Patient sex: F
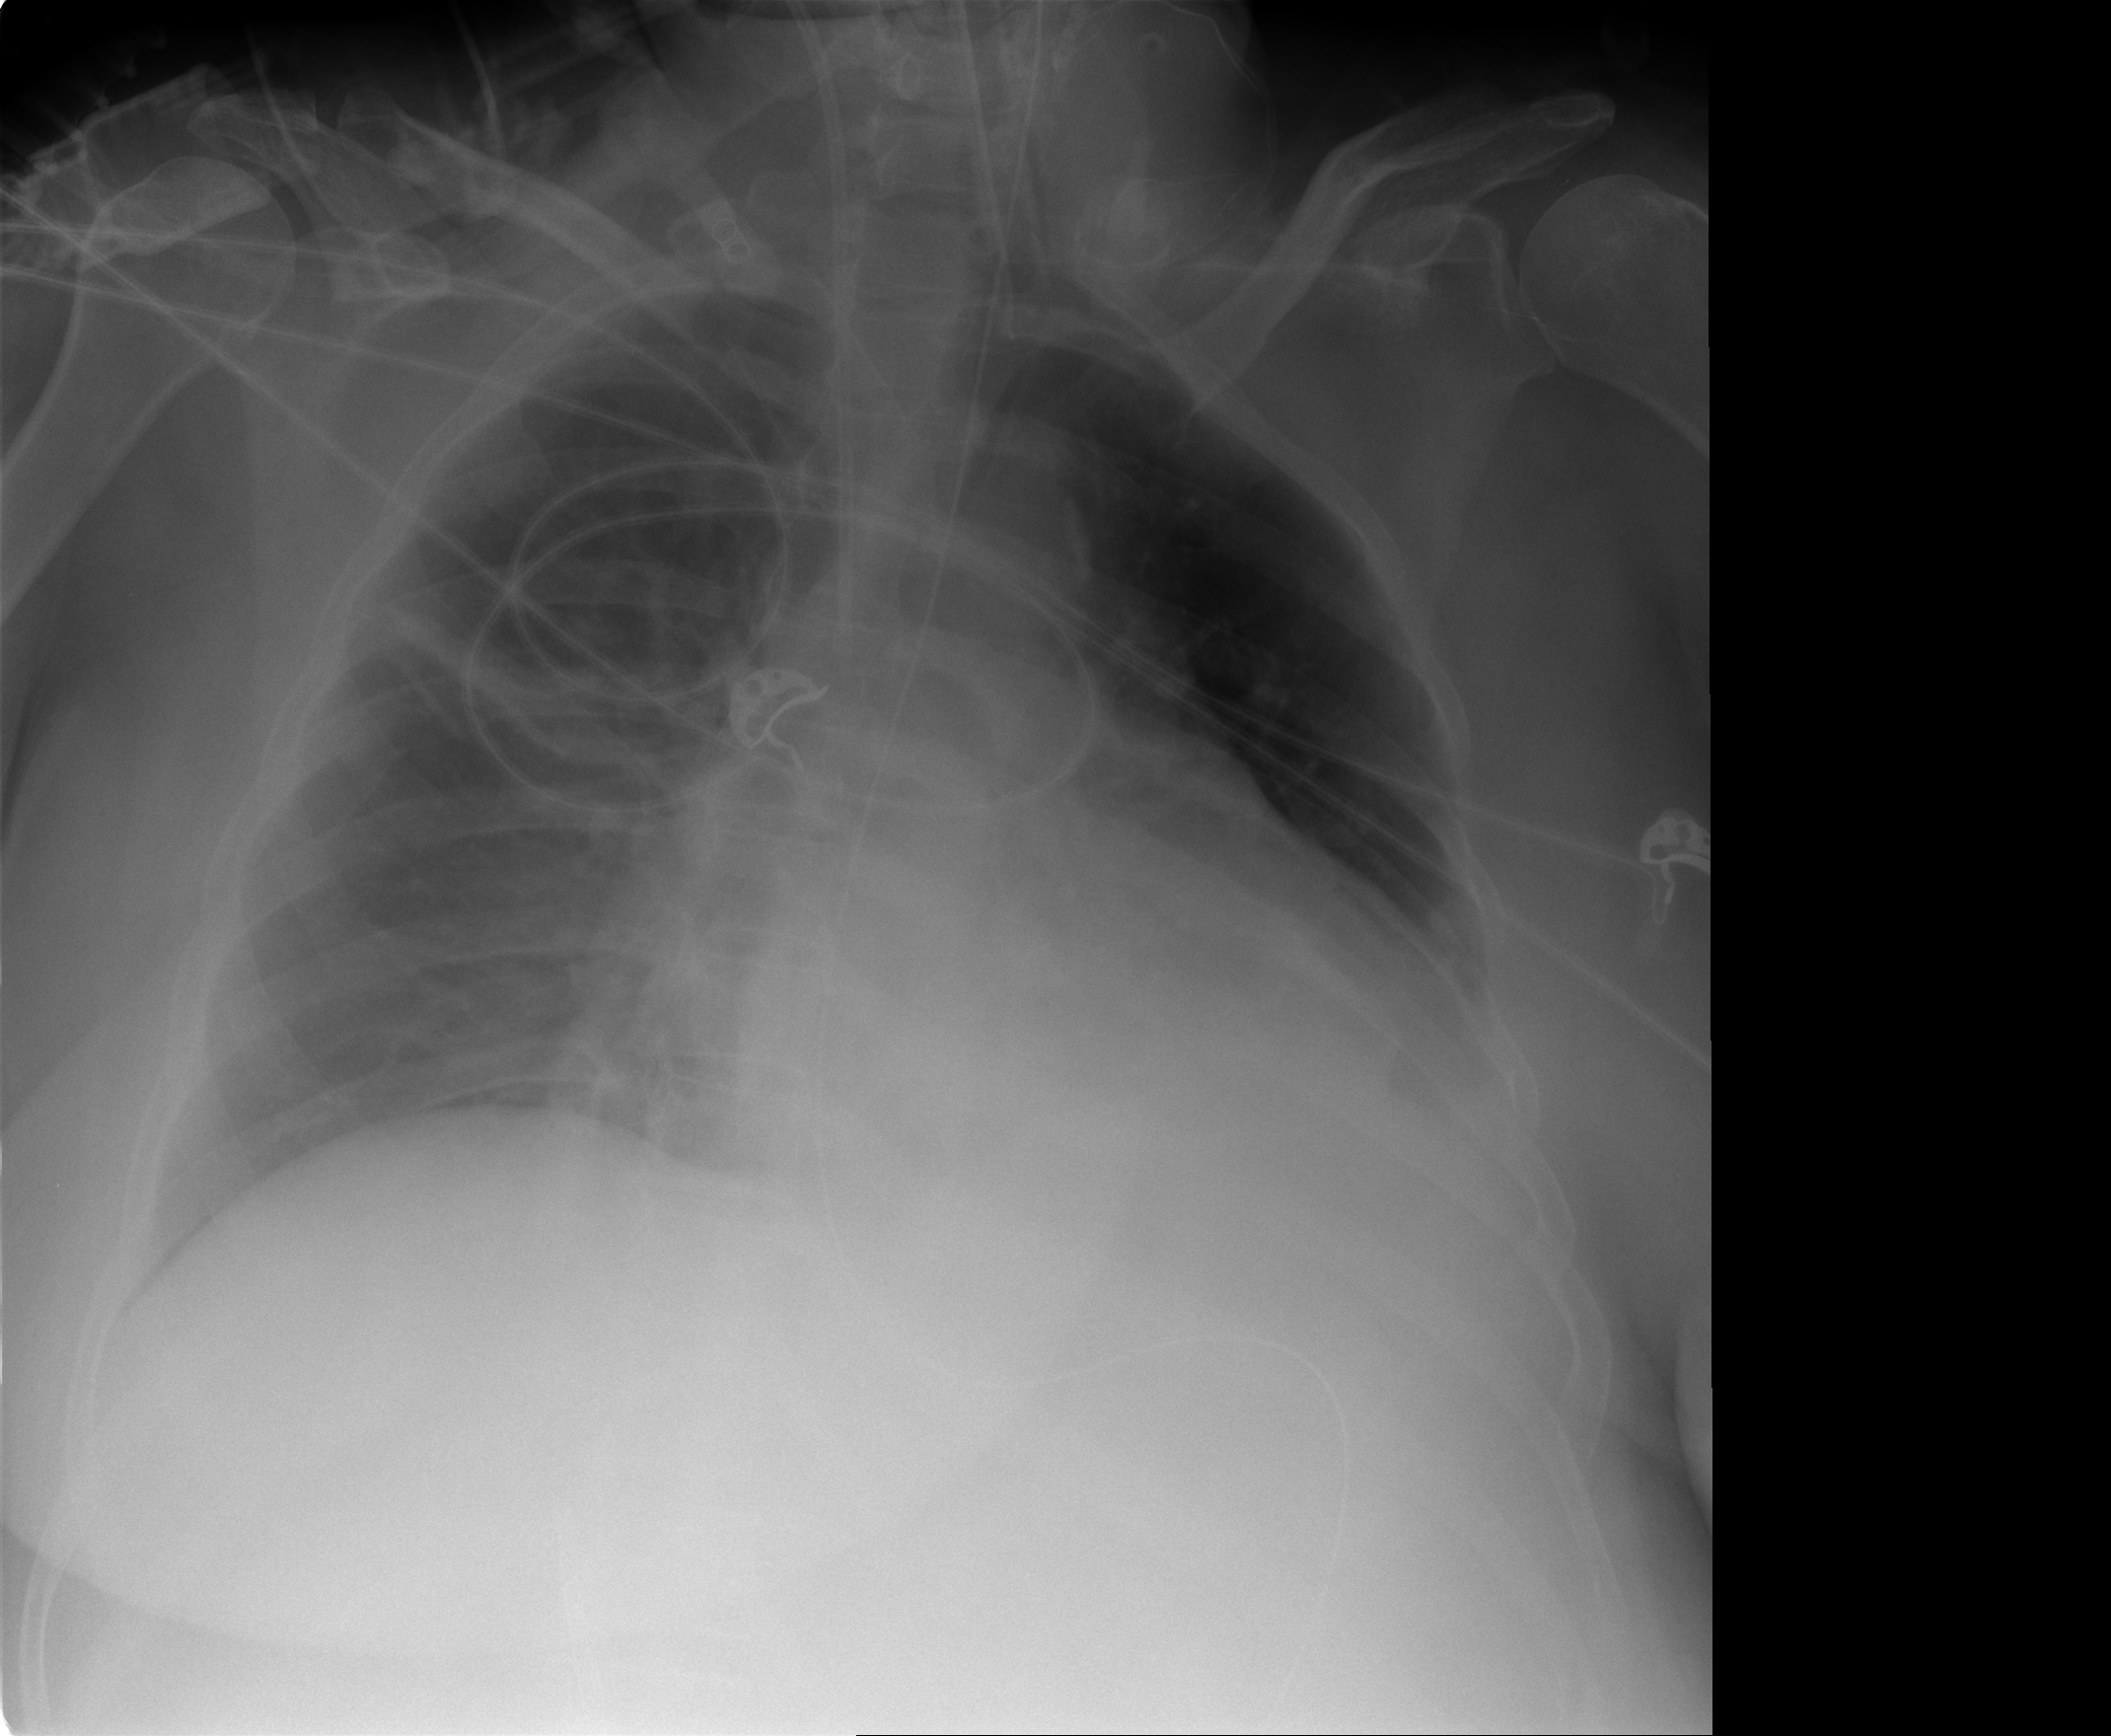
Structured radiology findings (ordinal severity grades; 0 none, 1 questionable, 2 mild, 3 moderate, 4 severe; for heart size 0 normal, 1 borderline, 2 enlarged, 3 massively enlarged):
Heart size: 3
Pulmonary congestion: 2
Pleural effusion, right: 0
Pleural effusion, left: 1
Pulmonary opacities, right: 3
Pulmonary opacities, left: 1
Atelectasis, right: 0
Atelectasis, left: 2